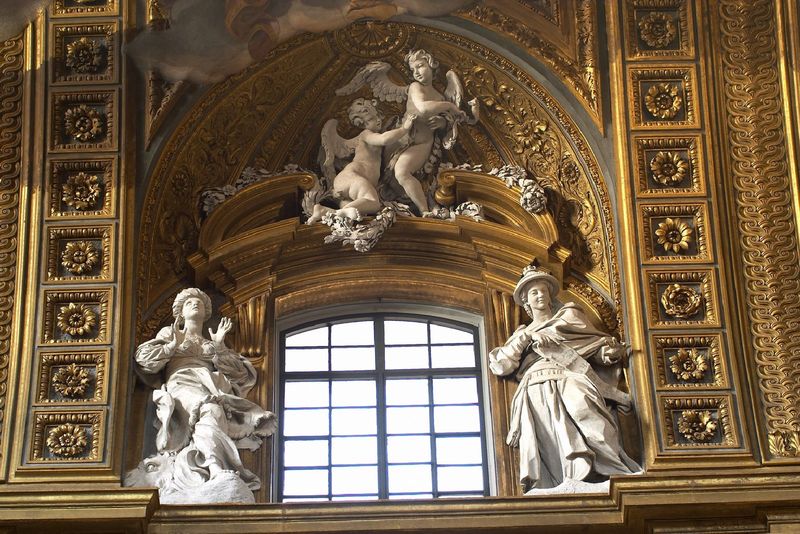
Titel: Stuckausstattung in Il Gesù in Rom
Künstler: Giovanni Battista Gaulli
Standort: Rom, Il Gesù (EU - I - Latium)
Schlagwörter: flügel, gott, schatten, weiß, frauen, blume, blumen, fenster, glas, hut, kleid, kleider, licht, marmor, blüten, ornament, architektur, barock, kirche, gold, innen, girlande, locken, engel, putto, bogen, giebel, figuren, rundbogen, detail, ornamente, verzierung, stuck, nische, gewölbe, girlanden, sims, gesims, skulpturen, götter, kapelle, kassetten, volute, putten, putti, rosetten, gesprengter giebel, frauturban